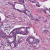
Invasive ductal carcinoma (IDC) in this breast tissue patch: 1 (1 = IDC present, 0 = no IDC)